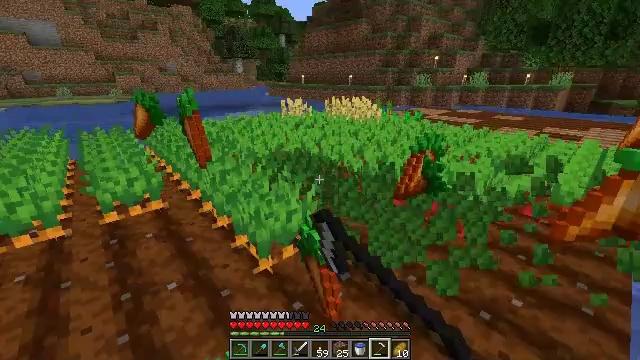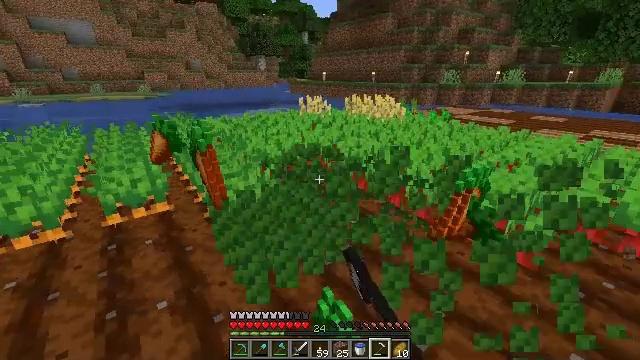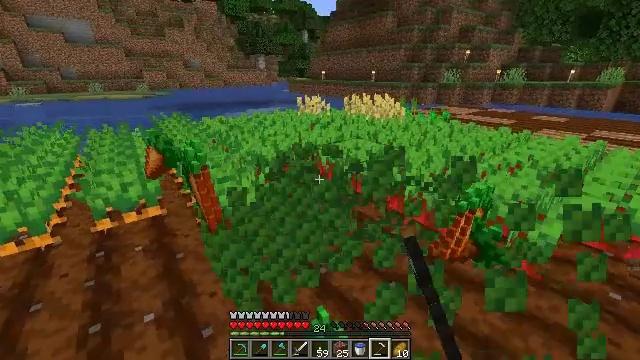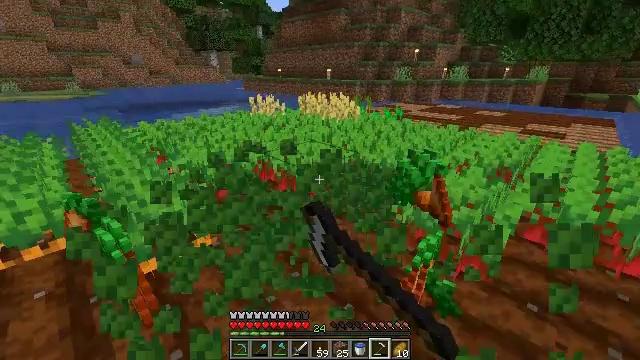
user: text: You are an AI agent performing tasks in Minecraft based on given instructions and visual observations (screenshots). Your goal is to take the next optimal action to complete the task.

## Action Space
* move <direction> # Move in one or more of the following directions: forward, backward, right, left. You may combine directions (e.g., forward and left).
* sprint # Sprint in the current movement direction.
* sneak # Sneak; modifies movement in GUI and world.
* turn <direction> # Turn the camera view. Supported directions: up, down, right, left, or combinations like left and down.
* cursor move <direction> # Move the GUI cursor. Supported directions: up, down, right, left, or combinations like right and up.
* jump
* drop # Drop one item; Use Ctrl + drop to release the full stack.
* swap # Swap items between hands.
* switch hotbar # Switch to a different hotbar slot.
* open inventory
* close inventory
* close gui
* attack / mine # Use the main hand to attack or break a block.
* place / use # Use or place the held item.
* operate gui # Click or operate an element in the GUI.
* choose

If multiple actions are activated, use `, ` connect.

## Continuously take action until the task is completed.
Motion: motion action
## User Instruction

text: Mine the fully grown carrots.
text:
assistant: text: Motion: move forward, turn left, attack / mine
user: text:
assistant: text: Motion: move forward and move right, attack / mine
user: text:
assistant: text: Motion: move forward and move right, turn right, attack / mine
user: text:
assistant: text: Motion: attack / mine